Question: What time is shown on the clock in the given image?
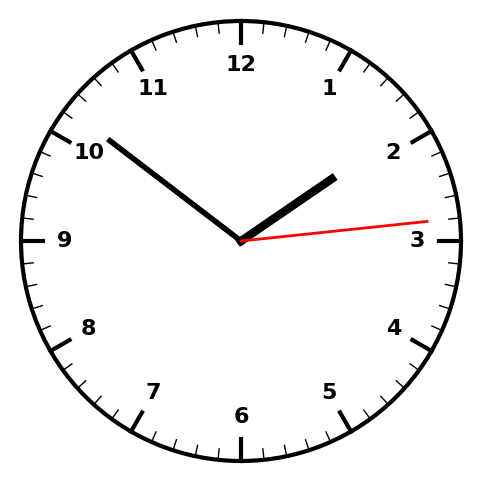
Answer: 01:51:14